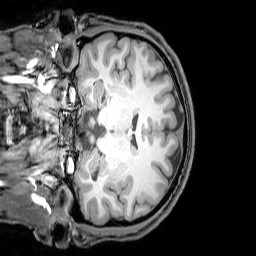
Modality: T1w
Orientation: coronal
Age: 25
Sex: male
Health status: healthy
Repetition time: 0.081 s
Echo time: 0.037 s